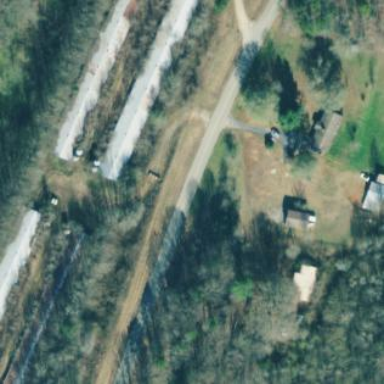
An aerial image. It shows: Poultry house.